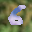
Label: 6